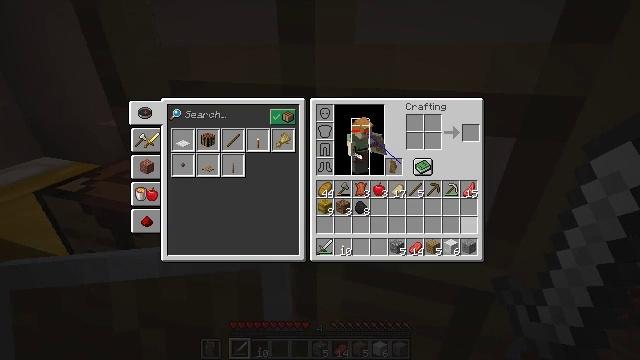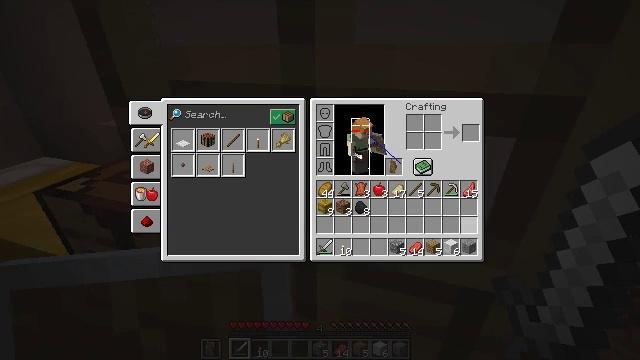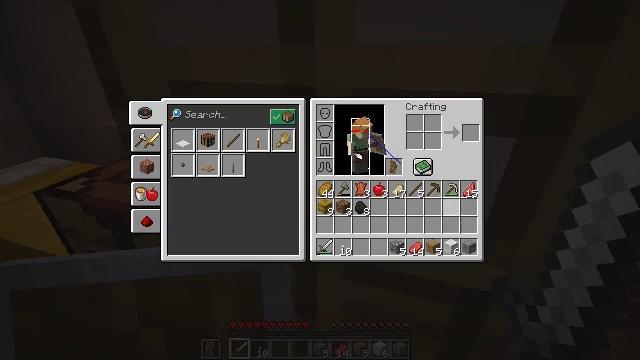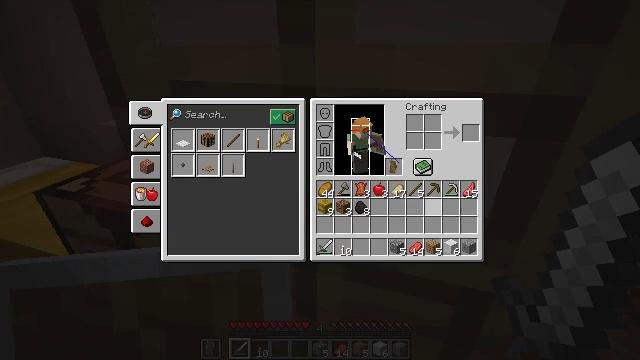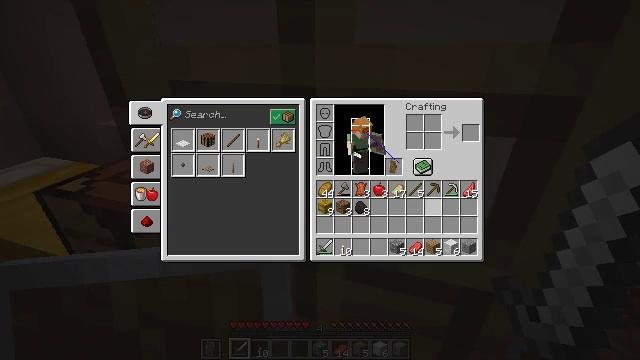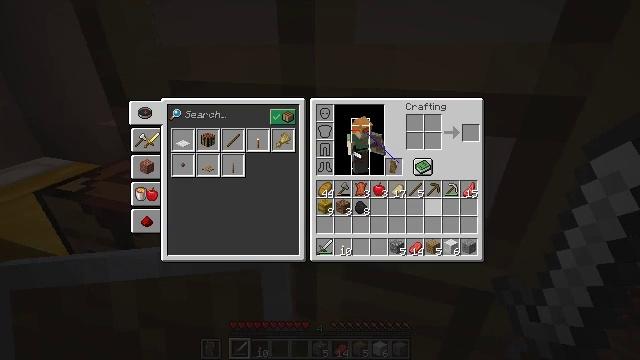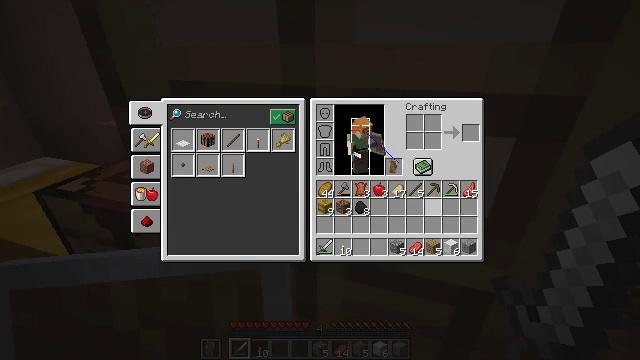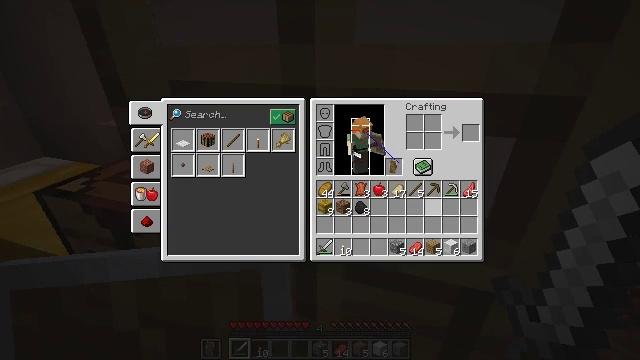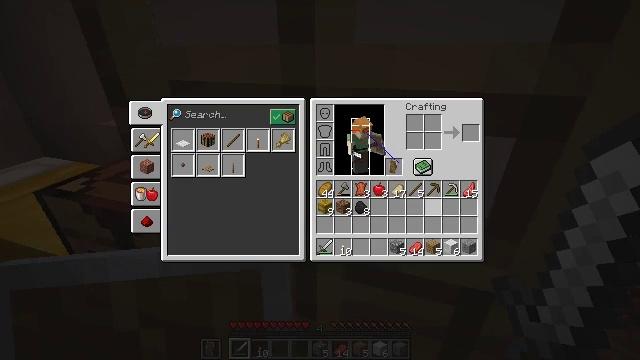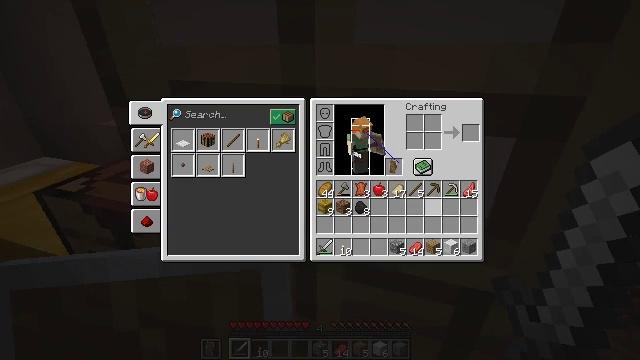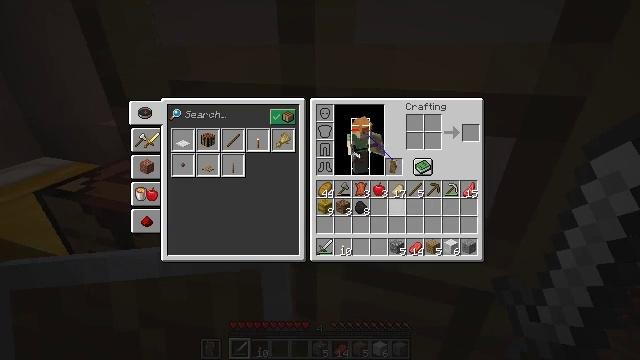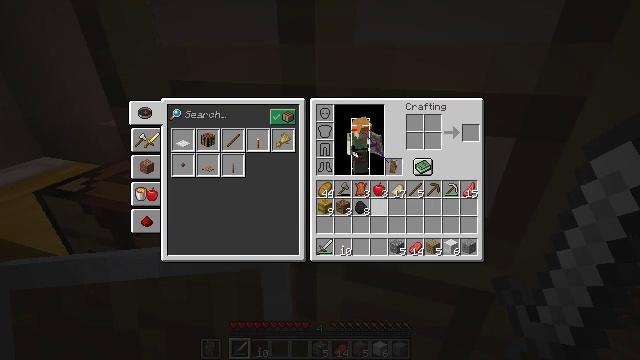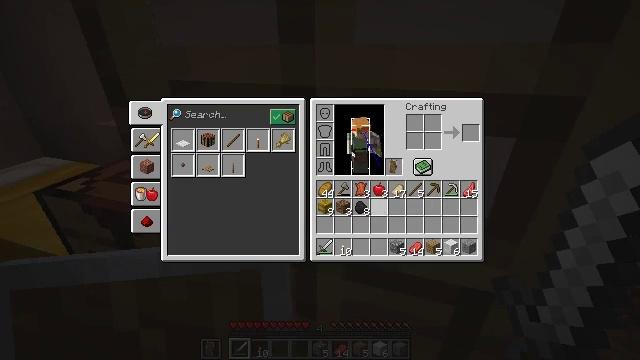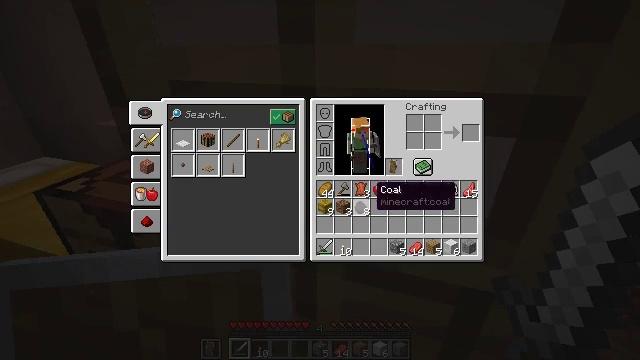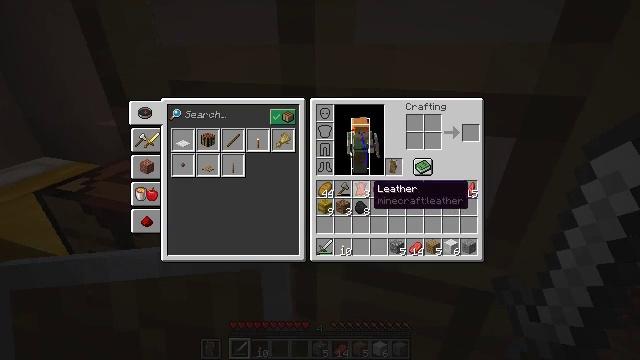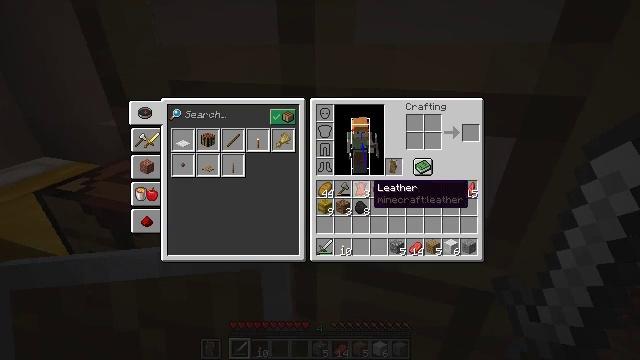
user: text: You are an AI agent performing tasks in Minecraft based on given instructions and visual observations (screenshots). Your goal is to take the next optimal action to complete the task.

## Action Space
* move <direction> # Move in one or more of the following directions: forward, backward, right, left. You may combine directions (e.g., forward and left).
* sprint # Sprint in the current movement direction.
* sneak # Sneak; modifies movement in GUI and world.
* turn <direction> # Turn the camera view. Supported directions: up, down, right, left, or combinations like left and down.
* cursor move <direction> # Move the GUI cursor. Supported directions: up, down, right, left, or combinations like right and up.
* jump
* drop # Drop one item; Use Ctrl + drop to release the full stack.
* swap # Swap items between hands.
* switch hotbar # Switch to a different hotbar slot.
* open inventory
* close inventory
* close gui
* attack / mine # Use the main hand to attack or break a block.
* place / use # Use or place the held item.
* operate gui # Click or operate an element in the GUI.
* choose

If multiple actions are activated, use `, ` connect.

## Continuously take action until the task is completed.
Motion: motion action
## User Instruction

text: Destroy the oak door to retrieve it.
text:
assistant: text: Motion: no_op
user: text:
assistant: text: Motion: cursor move left and up
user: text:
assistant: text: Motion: no_op
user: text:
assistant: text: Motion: no_op
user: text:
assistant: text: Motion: no_op
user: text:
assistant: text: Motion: sneak
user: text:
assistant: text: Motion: sneak
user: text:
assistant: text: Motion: sneak
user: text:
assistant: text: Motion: sneak, cursor move left
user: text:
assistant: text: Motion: sneak, cursor move left
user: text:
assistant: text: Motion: sneak, cursor move left
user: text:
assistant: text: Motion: sneak, cursor move left
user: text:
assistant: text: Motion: sneak
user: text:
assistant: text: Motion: sneak
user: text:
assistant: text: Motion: sneak
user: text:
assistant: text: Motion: sneak
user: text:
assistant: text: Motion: sneak, cursor move left
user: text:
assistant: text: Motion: sneak, cursor move left
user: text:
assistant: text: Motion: sneak
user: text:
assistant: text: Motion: sneak
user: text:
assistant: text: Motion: sneak
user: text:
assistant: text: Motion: sneak, operate gui
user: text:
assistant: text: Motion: sneak, operate gui
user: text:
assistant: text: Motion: sneak, operate gui
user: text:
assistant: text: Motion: sneak
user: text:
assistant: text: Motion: sneak
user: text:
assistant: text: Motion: no_op
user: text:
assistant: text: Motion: no_op
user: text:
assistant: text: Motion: no_op
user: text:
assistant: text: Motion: no_op